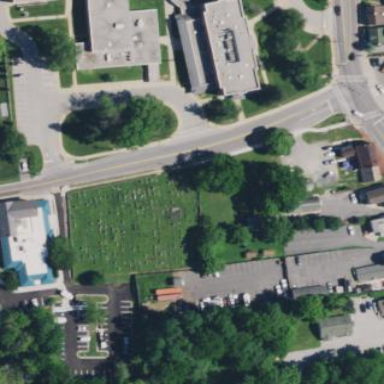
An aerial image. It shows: Graveyard used as cemetery.